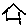
Label: house